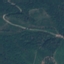
Land use / land cover class: Forest